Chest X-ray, PA view. Patient: 8 years old, sex M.
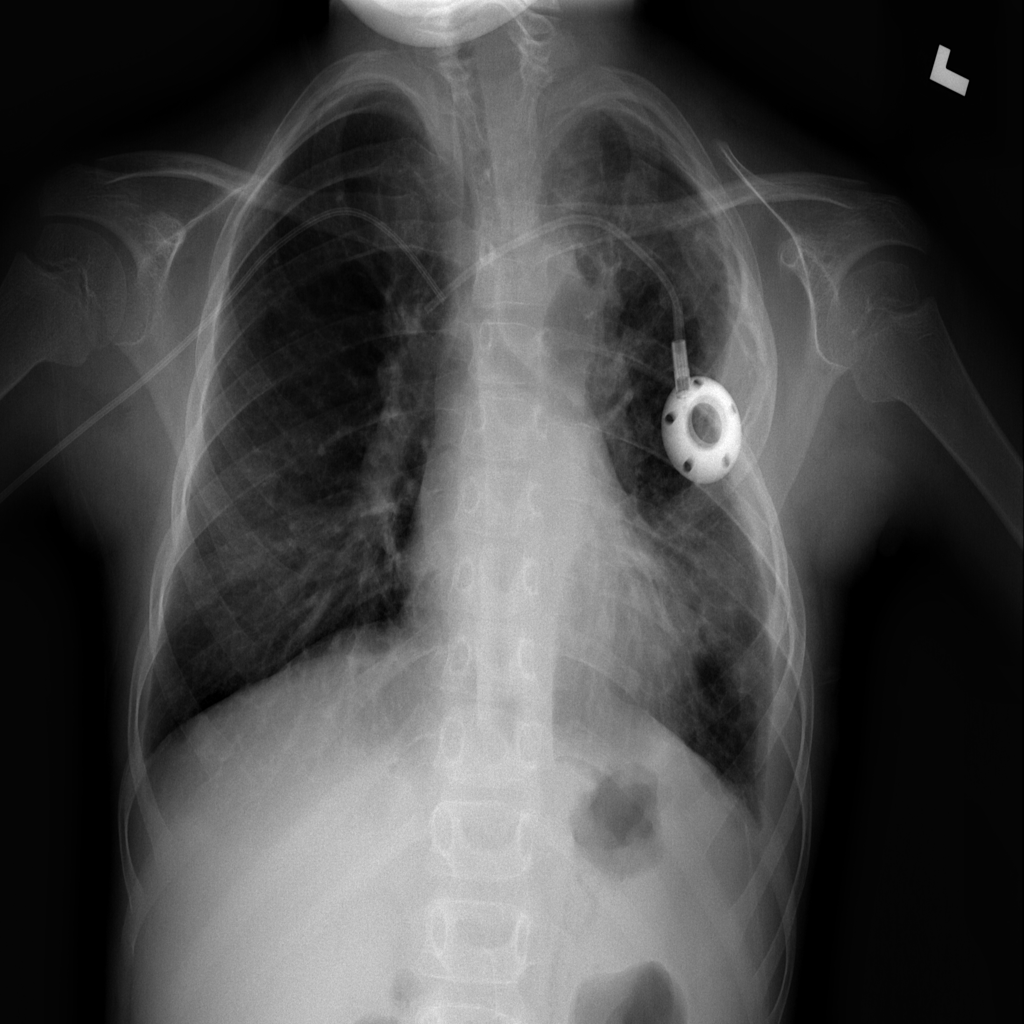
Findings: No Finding